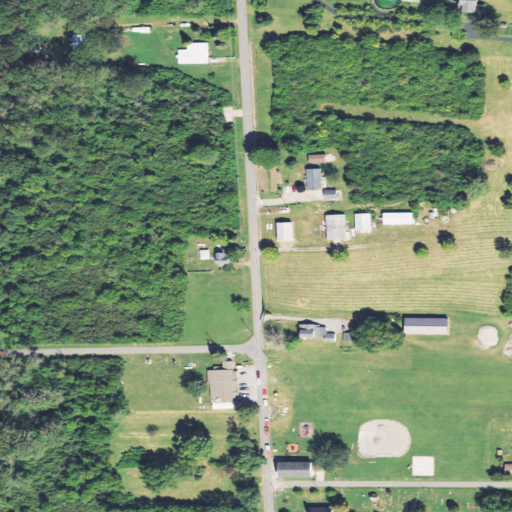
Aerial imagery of island in Ohio named Bass Islands containing herbaceous wetlands, grassland, deciduous forest, low intensity development, open development, and medium intensity development